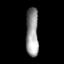
Tissue: lung
Cell type: Endothelial cells
Senescence score: 0.6222
Nuclear area (px): 592
Mean DAPI intensity: 149.819